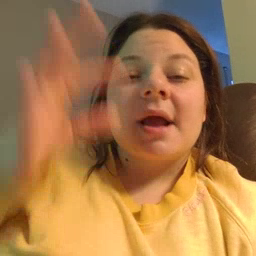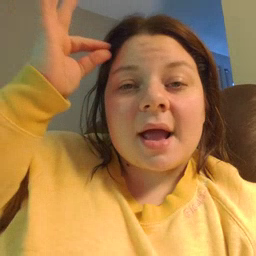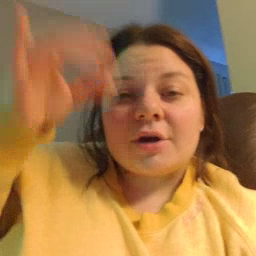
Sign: hair